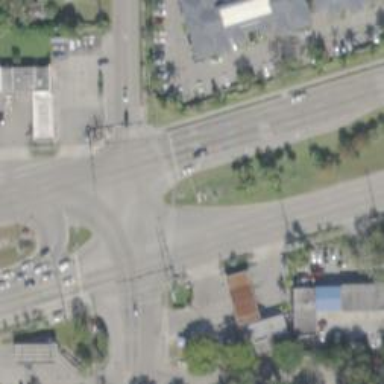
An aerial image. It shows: Footway that serves as traffic island.